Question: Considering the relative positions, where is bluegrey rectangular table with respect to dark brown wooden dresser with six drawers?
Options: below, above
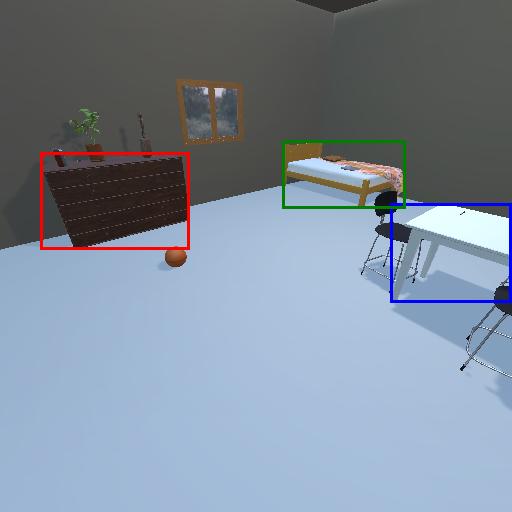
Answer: below